Question: I have been trying to send my application to apple for submission and it is my first experience about it. I have searched the errors and applied all suggested solutions. However none of the solutions didn't work for me. I got the error below.

I set the ios deployment target as ios 7.0 and later versions for both of the project target and Alamofire framework. Also, my Xcode version is 6.1.1 . However, I could not understand that why not working.
Could you help me please ?
Thank you for your answers
Best regards
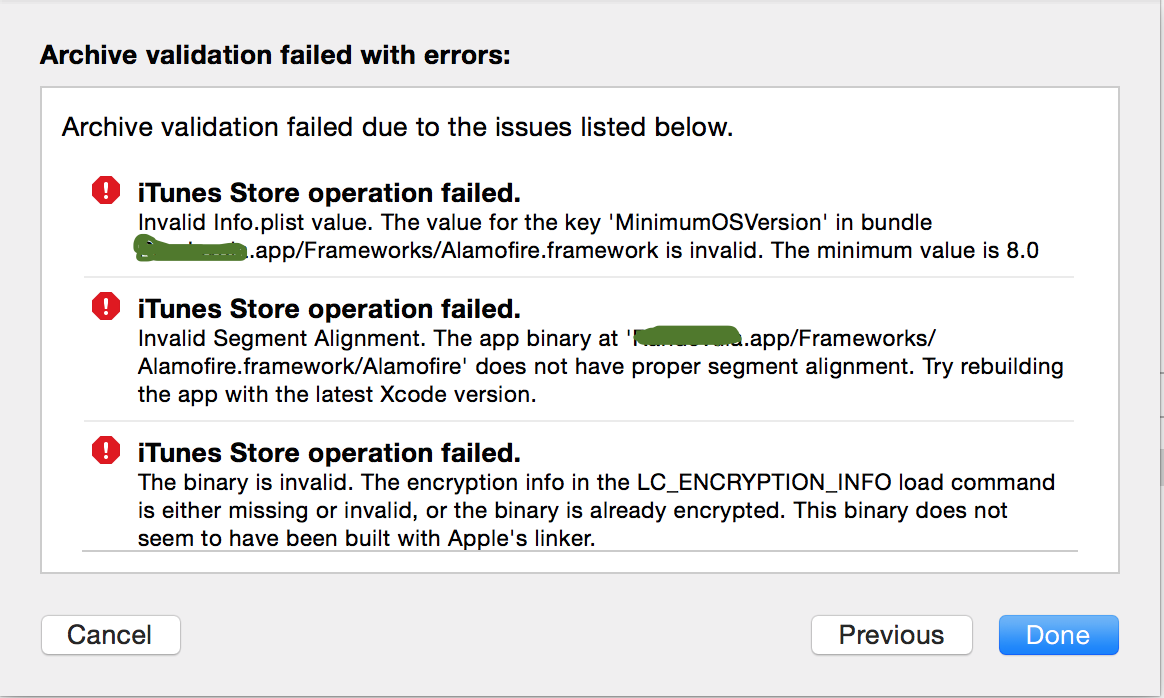
Answer: Unfortunately, iOS 7 does not support frameworks. <URL> is some additional information about it. The known workaround is to add Alamofire to your project by dragging the Alamofire.swift file directly into your project.
> A good way to track this type of usage in your project is to use Git submodules. You could also download a version and copy the file into your project, but then it gets more difficult to track what version you have compiled into your project.
This will build Alamofire into your project as though it was just another Swift file associated with your project.
> This is also why most Swift CocoaPods are iOS 8 only.